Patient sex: F
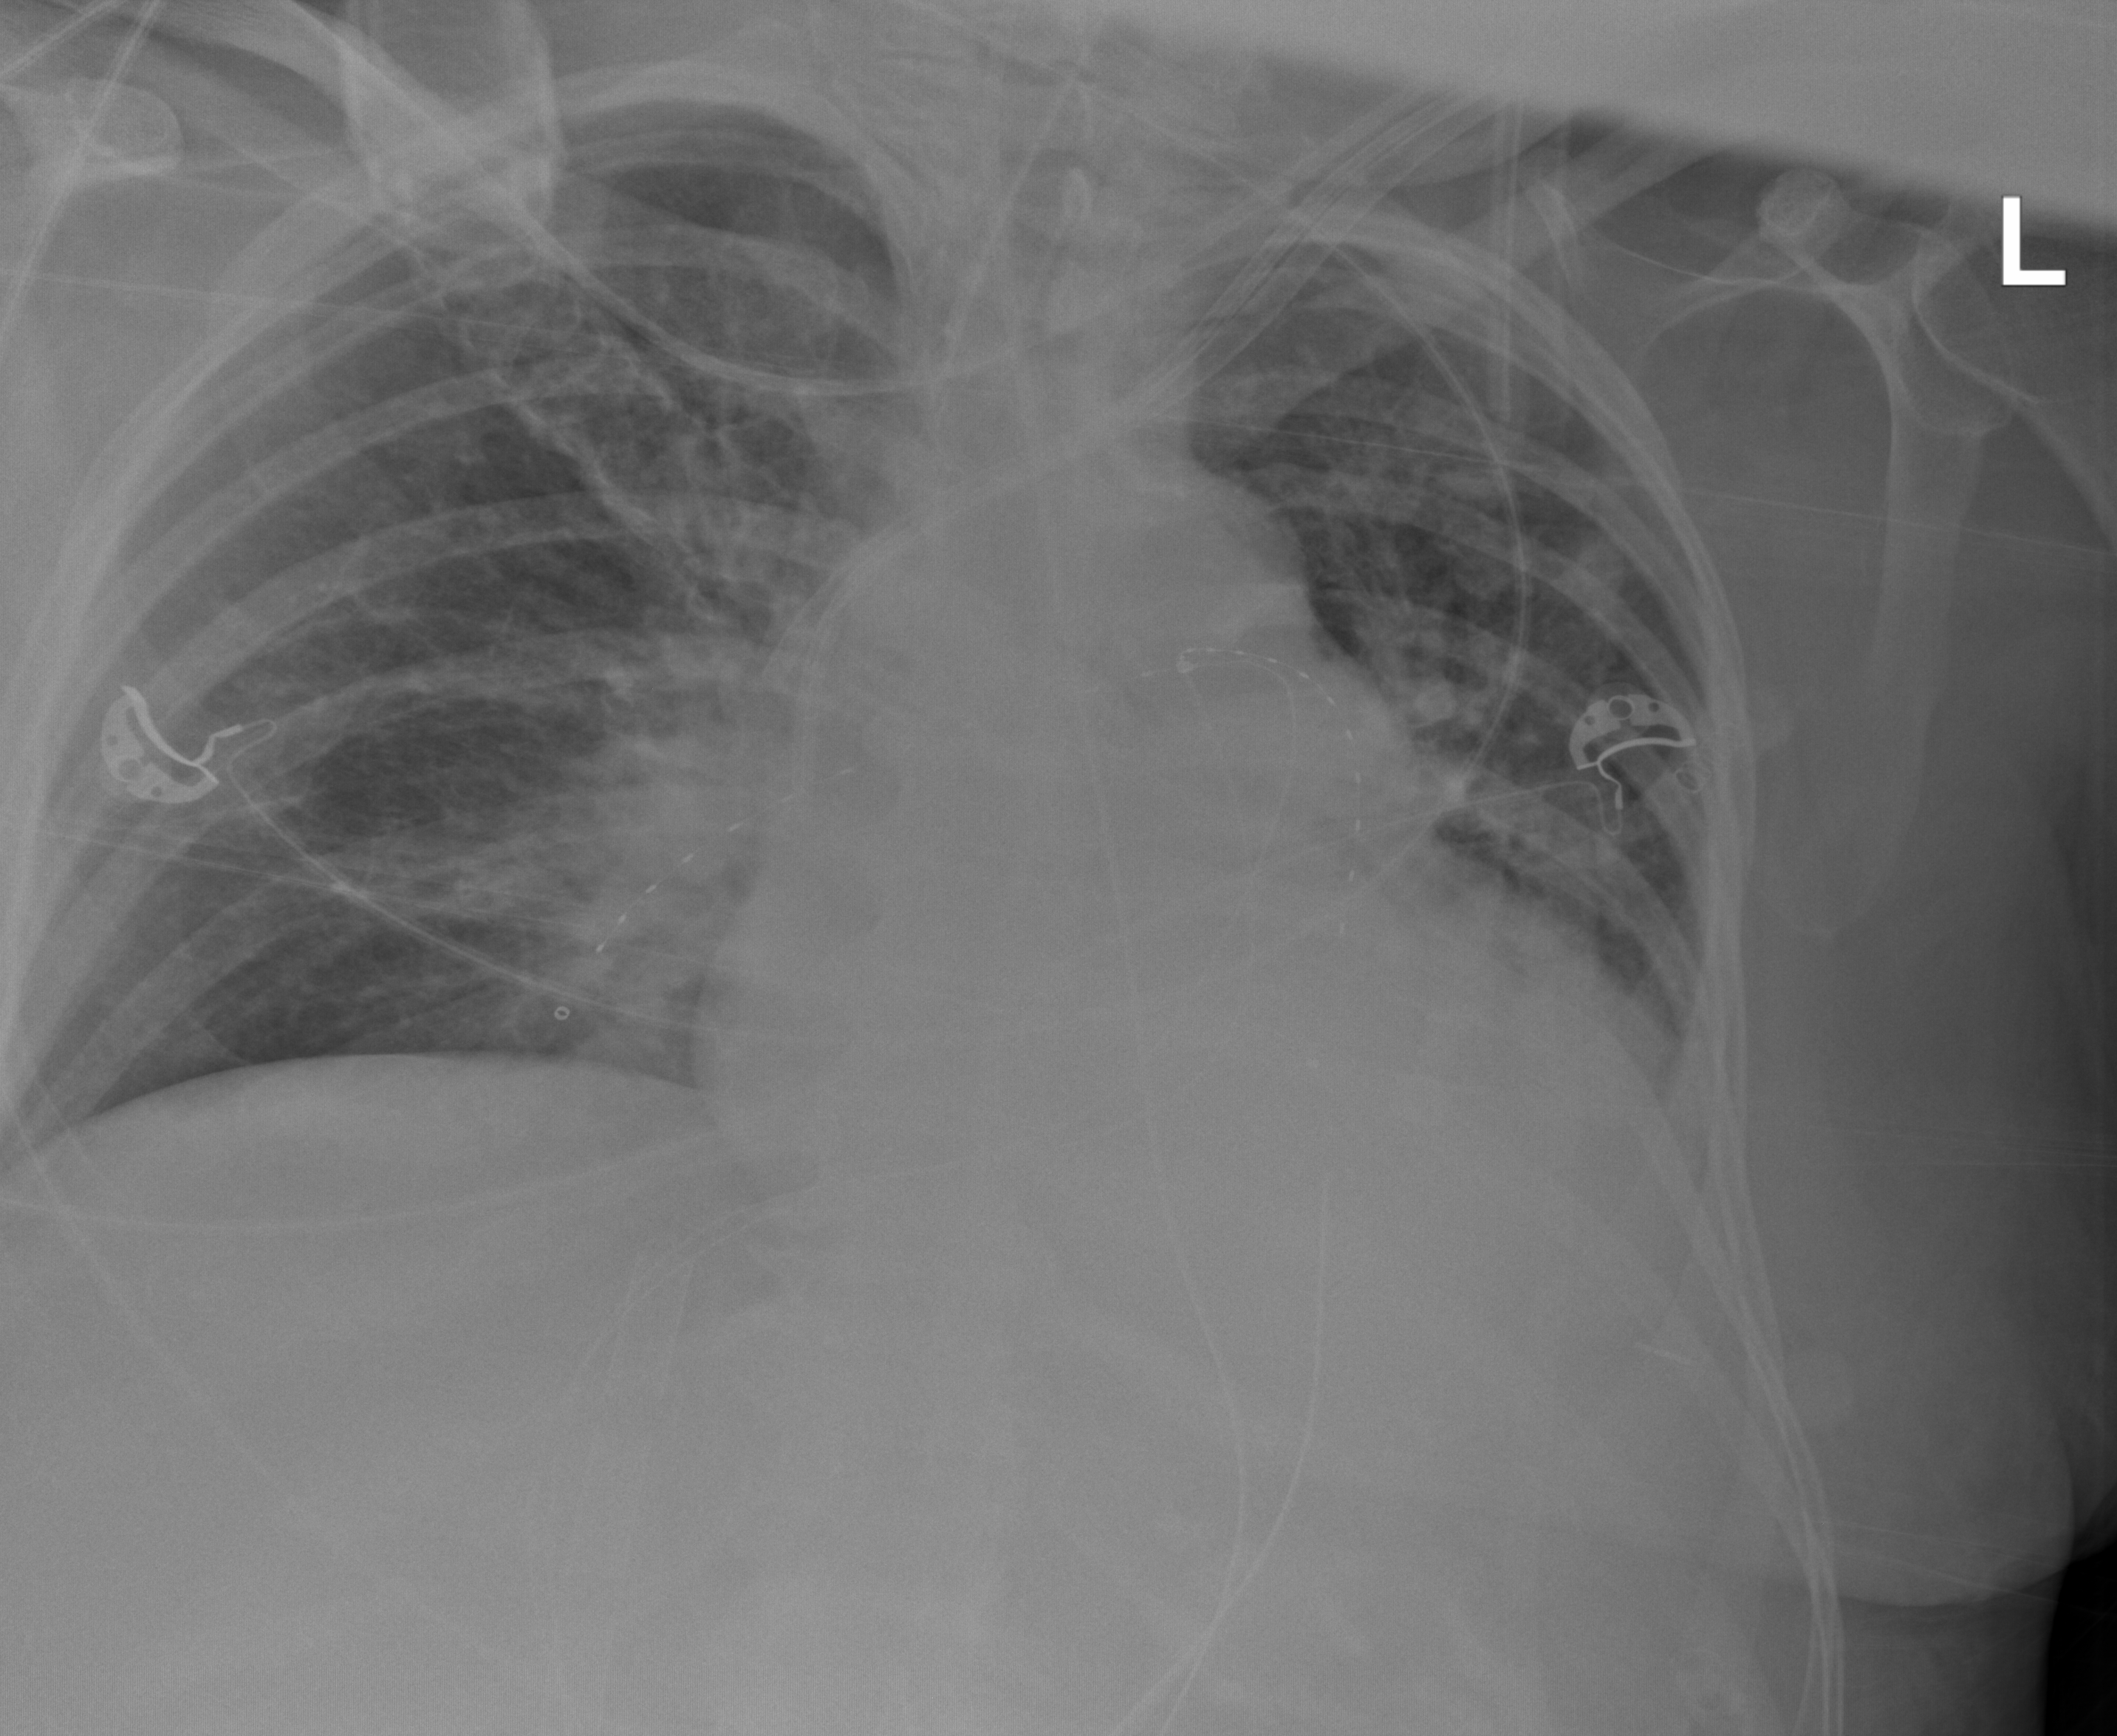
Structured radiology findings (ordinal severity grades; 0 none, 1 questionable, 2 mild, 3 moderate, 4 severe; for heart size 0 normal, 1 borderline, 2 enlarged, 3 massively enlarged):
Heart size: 0
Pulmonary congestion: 2
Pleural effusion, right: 1
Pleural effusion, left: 2
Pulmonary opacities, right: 2
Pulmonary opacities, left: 2
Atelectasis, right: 1
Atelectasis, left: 2